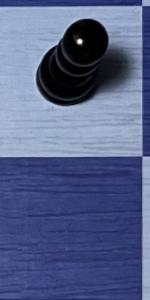
Label: Empty